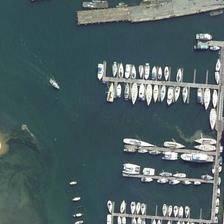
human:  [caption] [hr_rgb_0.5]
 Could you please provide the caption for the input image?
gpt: many boats are in a port near a wharf .

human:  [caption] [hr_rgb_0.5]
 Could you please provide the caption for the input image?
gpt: many boats are in a port near a wharf .

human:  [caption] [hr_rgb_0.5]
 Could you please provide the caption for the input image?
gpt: many boats are in a port near a wharf .

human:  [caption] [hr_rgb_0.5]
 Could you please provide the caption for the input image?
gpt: many boats are in a port near a wharf .

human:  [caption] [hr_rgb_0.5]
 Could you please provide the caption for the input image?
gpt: many boats are in a port near a wharf .